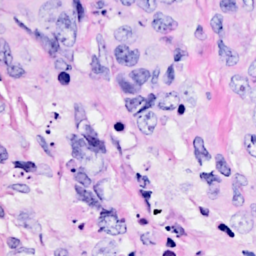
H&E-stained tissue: Breast